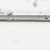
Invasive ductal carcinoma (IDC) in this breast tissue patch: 0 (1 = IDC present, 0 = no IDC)